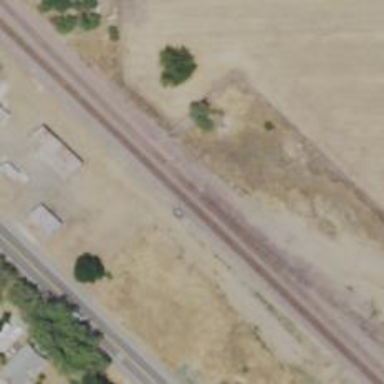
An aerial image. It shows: Railway siding with rails.